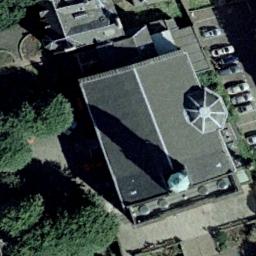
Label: church